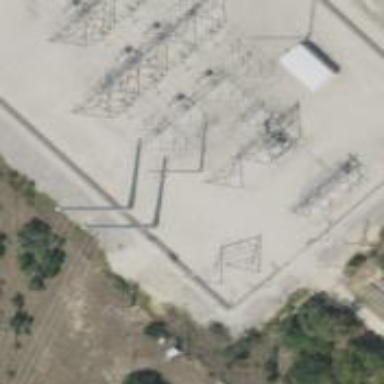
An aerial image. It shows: Switch used for power control.